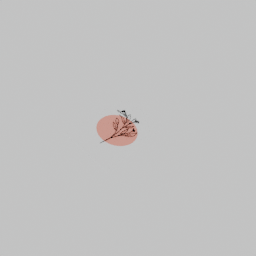
Label: decoration